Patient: sex M, age 33
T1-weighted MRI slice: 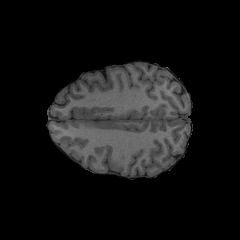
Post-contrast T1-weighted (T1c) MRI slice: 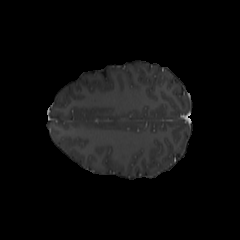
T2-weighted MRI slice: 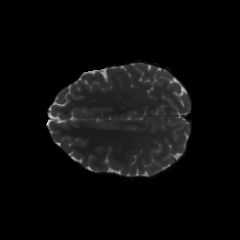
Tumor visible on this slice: no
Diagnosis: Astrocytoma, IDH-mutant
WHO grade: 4